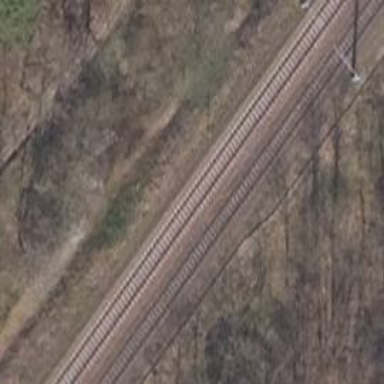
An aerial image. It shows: Railway signal.